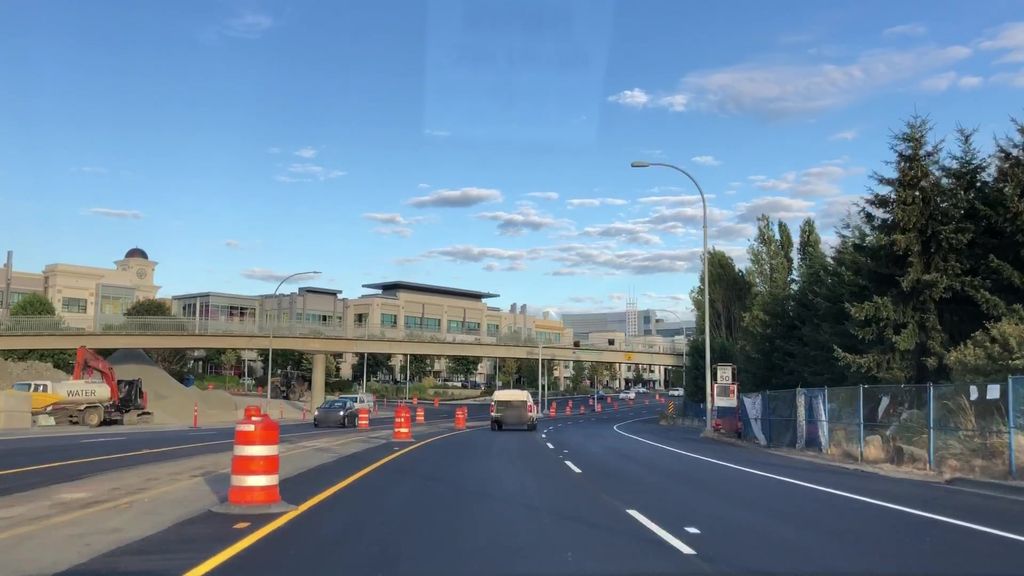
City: victoria